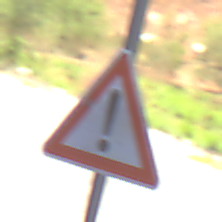
Verkehrszeichen: Gefahrenstelle
Umgebung: Roofed, Underpass
Tageszeit: Midday
Wetter: Clear
Licht: Natural
Jahreszeit: NotSpecified
Kontrast: LowContrast